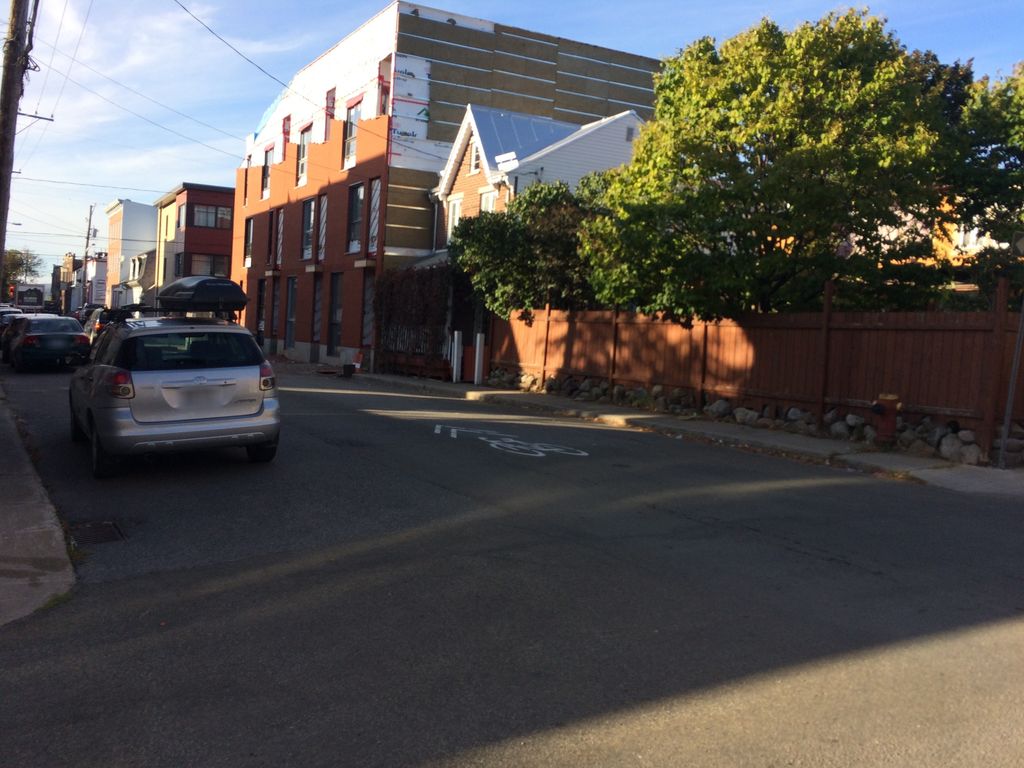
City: quebec_city